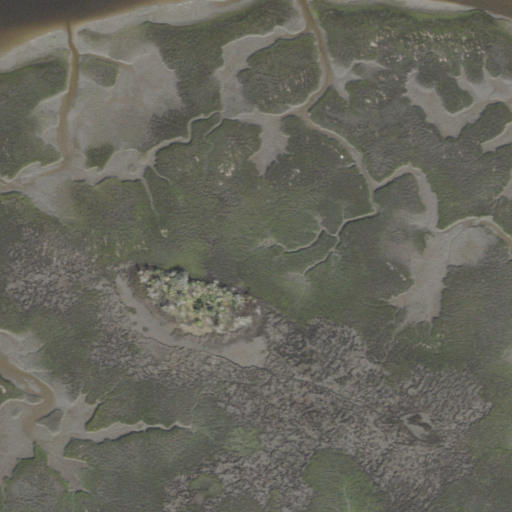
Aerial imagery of island in Florida named Four Pines Island containing herbaceous wetlands, open water, and woody wetlands